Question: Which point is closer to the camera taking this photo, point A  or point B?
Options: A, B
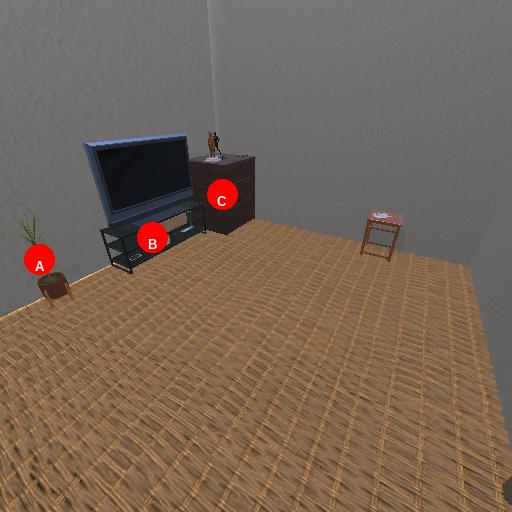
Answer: A